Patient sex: M
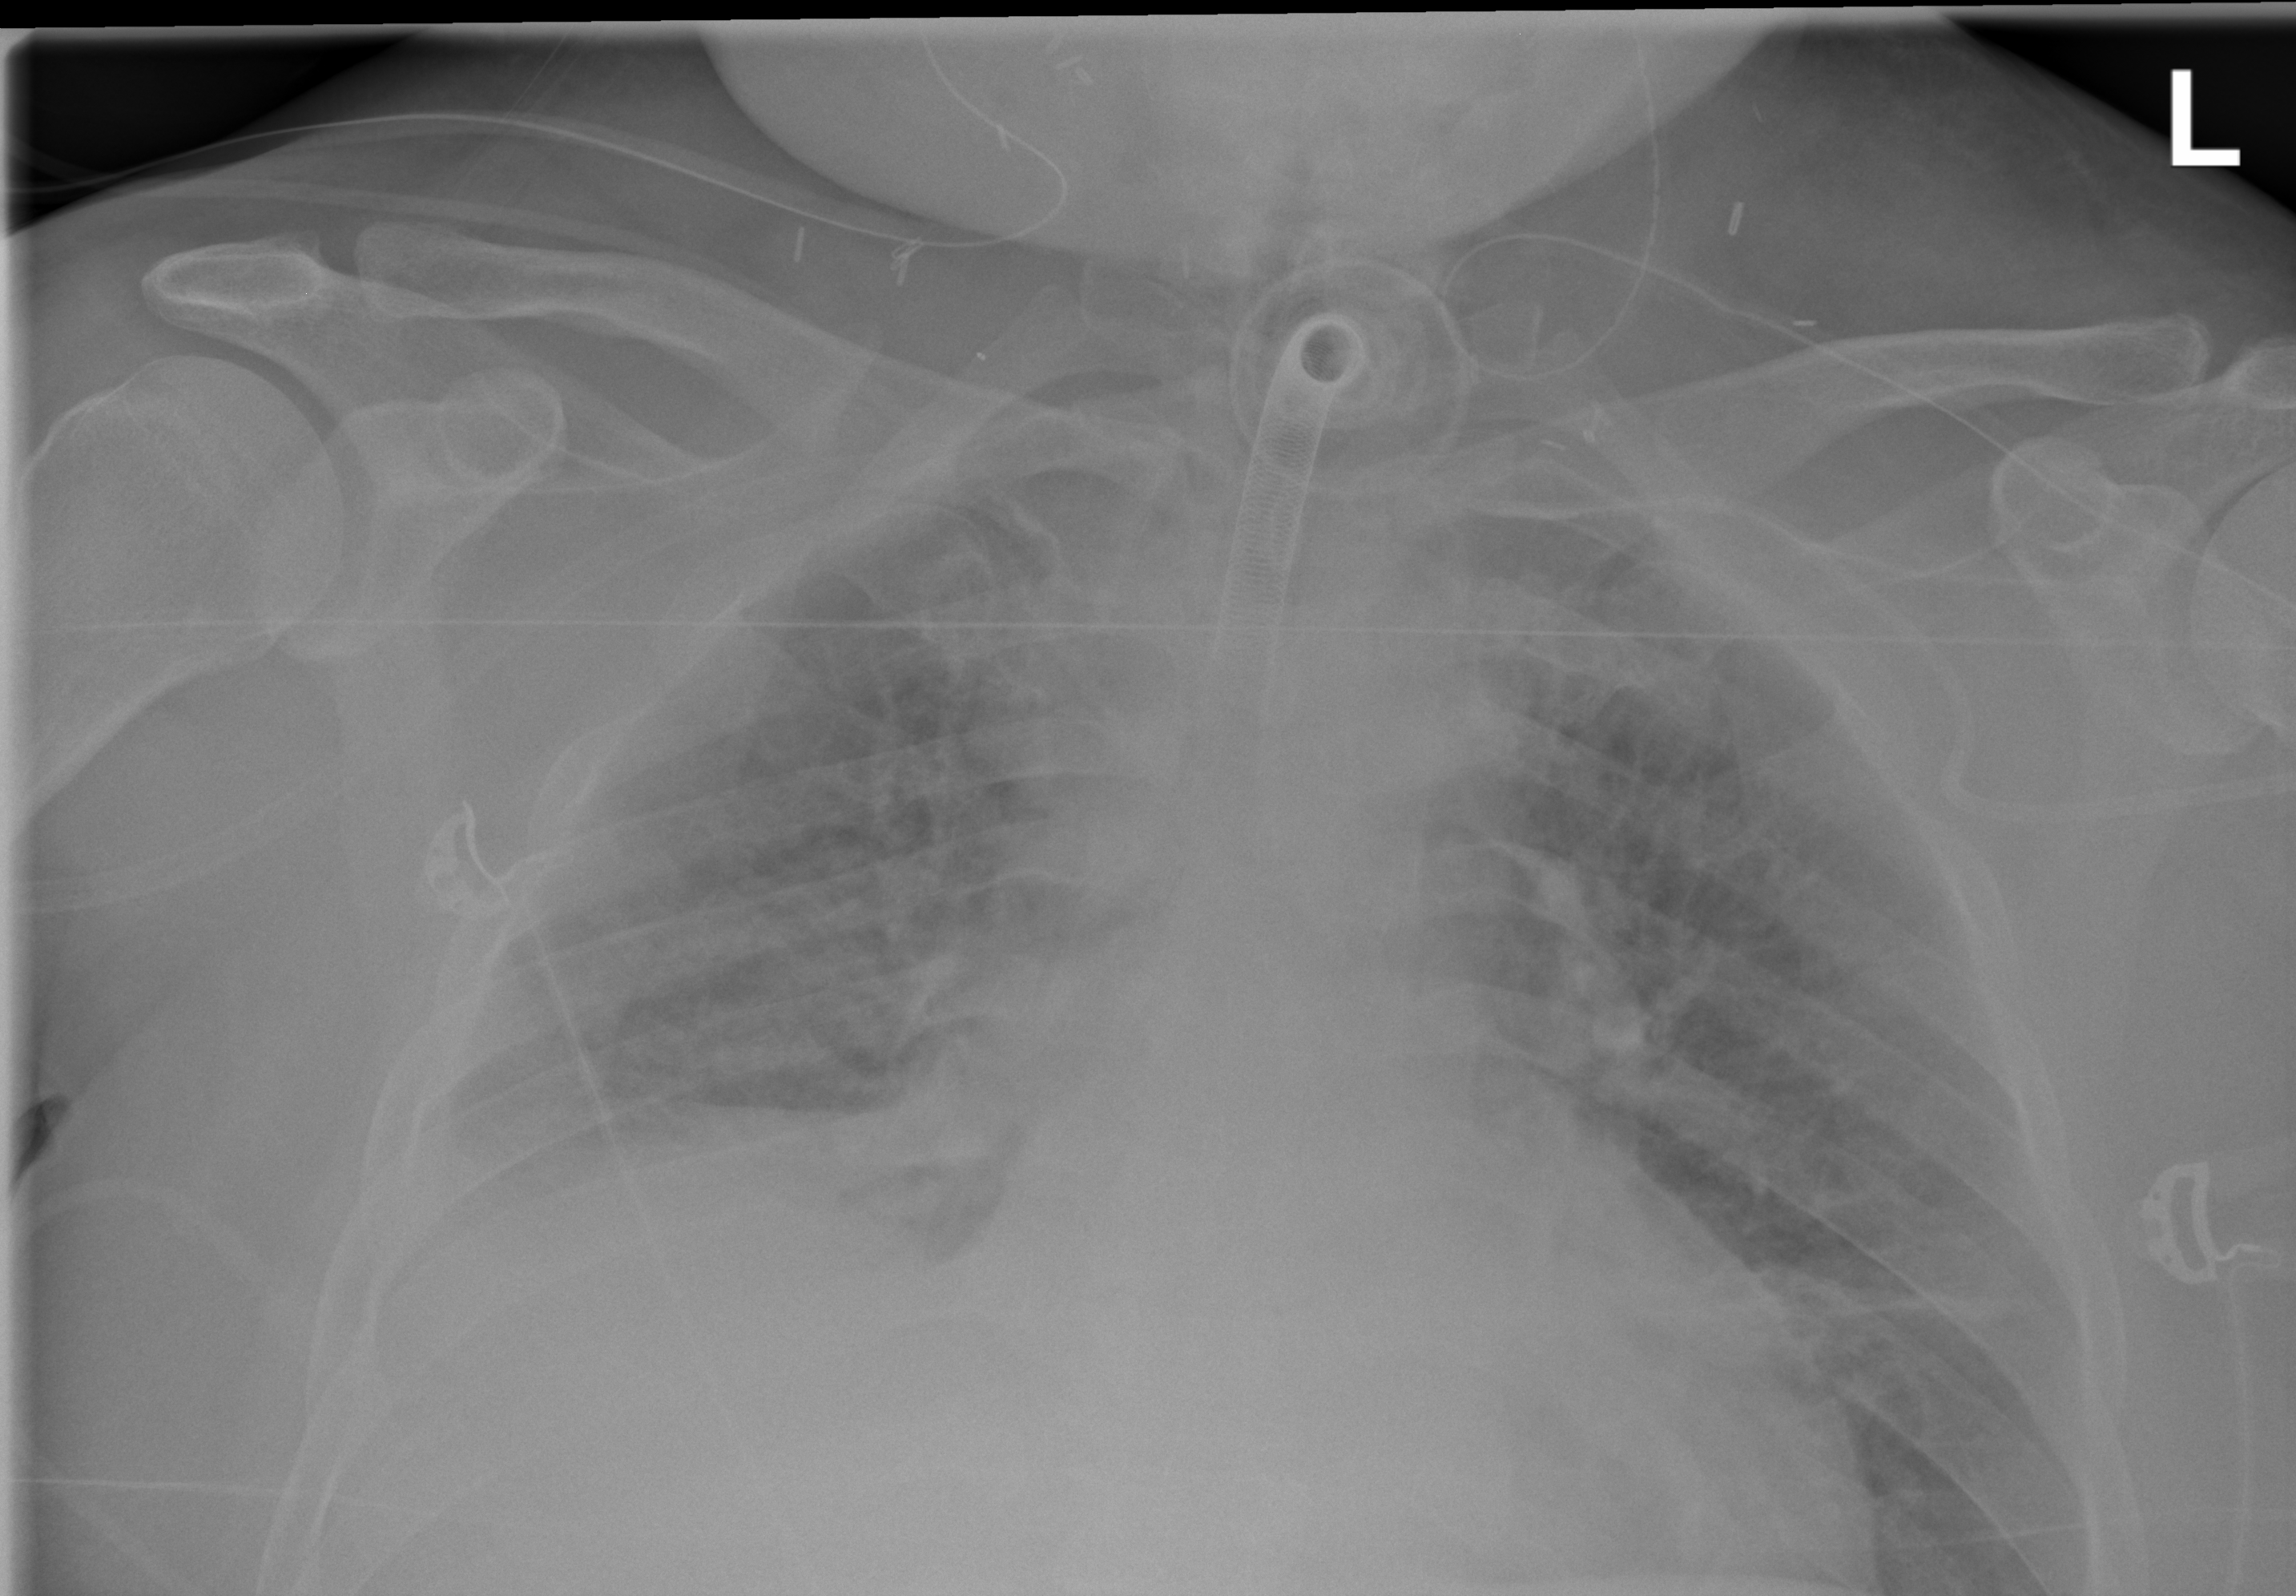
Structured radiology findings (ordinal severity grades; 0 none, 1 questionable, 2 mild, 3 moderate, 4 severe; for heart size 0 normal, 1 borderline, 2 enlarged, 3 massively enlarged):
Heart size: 1
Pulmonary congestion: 2
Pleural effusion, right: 1
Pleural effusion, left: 0
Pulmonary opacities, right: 1
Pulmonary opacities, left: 0
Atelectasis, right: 2
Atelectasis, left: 2